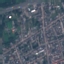
Land use / land cover: Residential